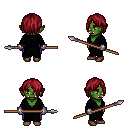
a pixel art fantasy rpg character, female body template, orc, green skin, gray robe, magenta pants, brunette bangs hairstyle, metal gloves, brown shoes, spear, four views (front, back, left, right), 2x2 character sprite sheet, small pixel art, hard edges, no anti-aliasing